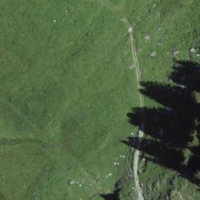
EUNIS habitat code: 23
Species observed at this site:
Marmota marmota
Aquila chrysaetos